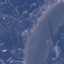
Land use / land cover class: River